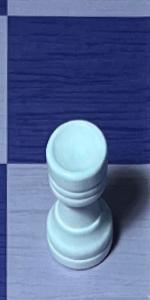
Label: Rook_White